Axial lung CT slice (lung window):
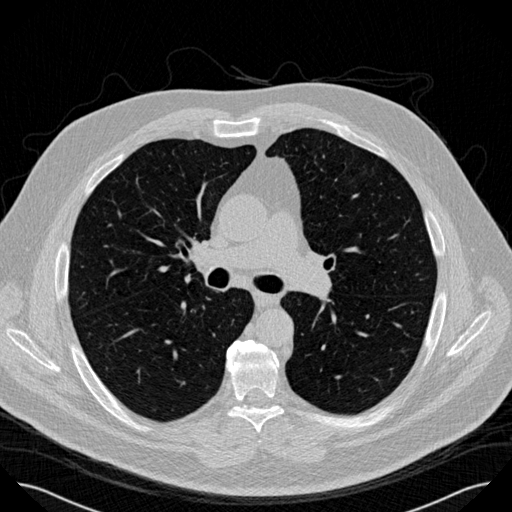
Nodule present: no